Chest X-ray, PA view. Patient: 49 years old, sex M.
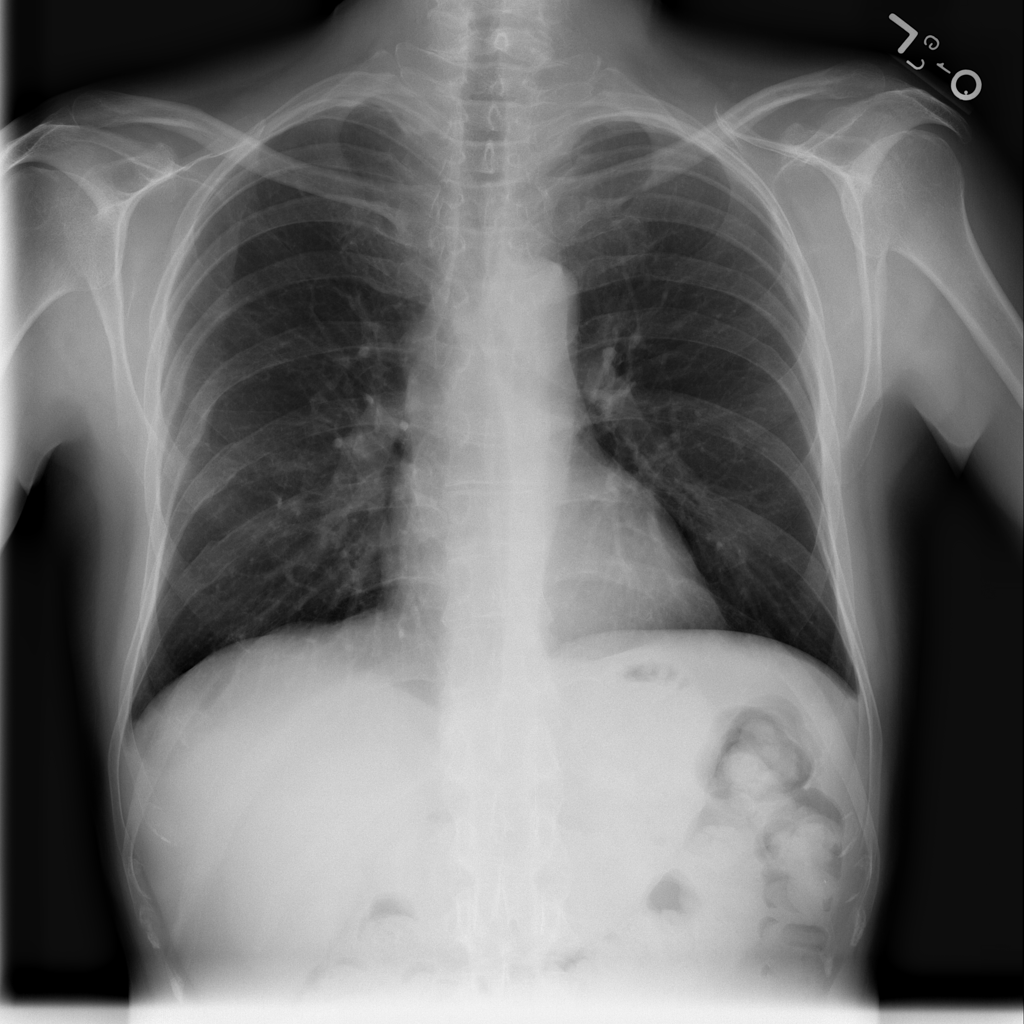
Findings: No Finding